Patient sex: M
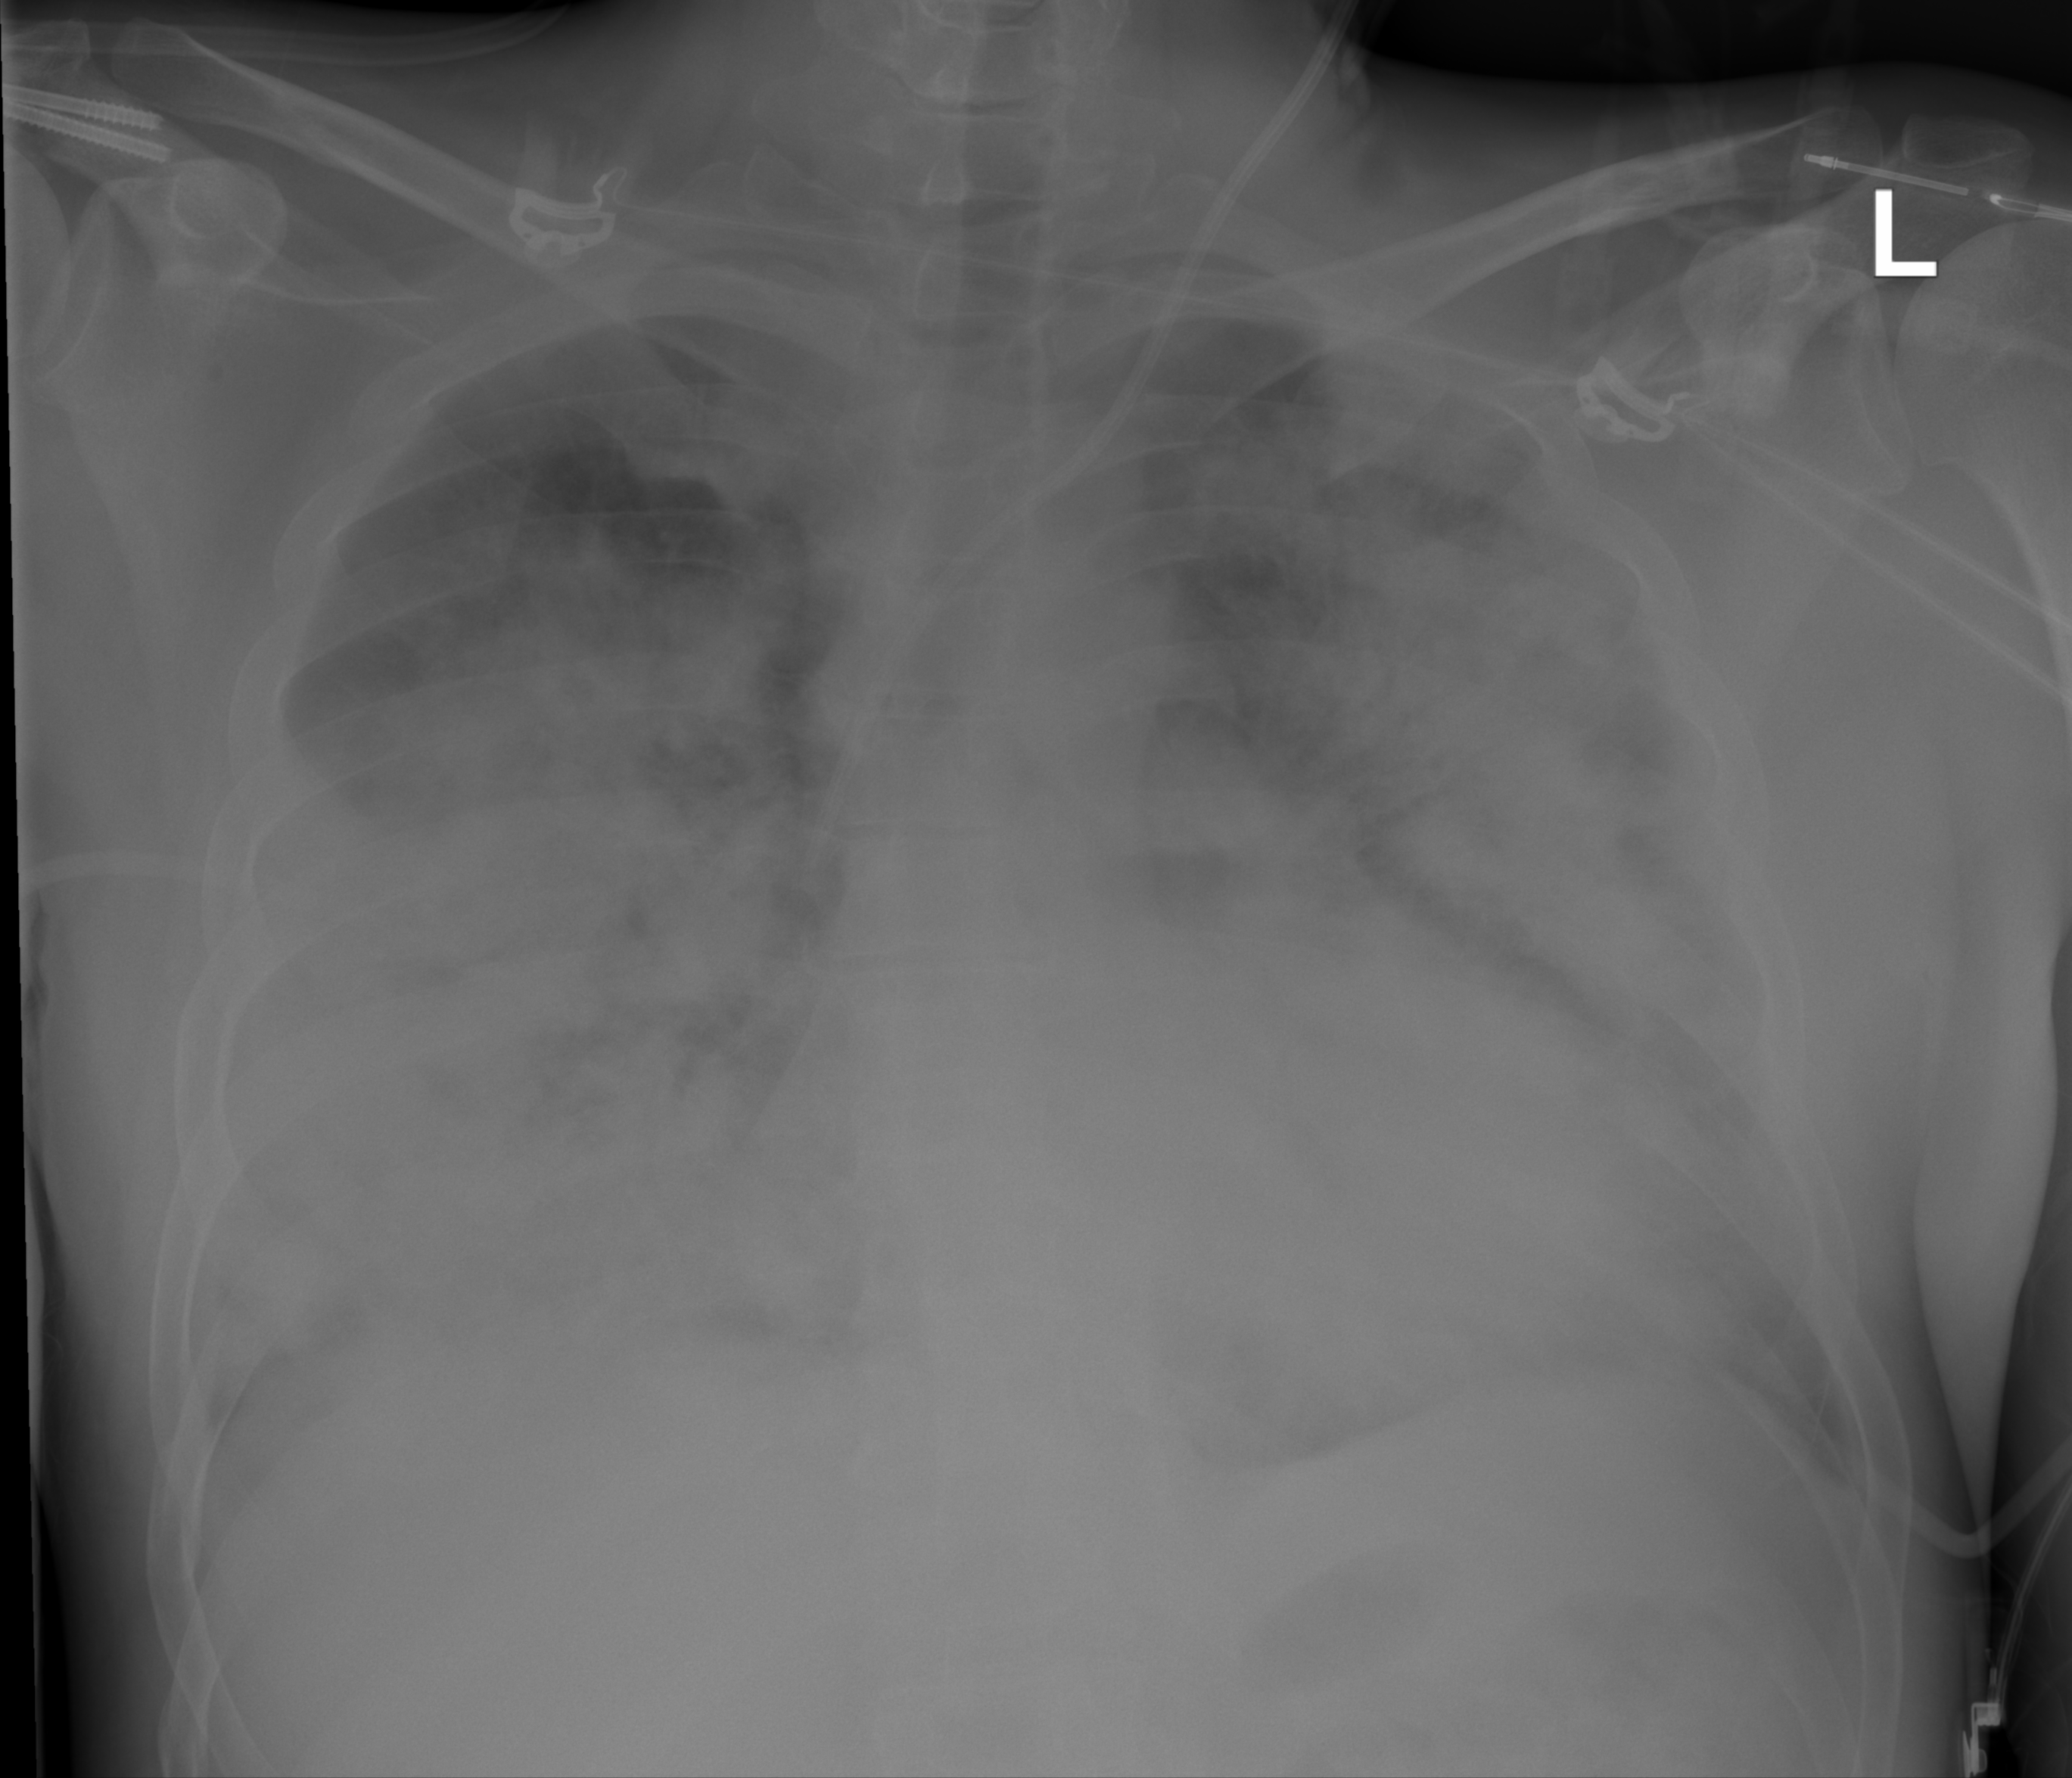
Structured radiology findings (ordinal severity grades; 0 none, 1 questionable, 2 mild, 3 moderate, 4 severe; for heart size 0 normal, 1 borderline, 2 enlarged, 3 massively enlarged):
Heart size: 2
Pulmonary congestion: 0
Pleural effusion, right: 4
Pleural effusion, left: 4
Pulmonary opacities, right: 0
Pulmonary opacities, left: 0
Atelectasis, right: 4
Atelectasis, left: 4